Brain MRI, t2w sequence, axial 2D slice.
Patient: age 35, sex F, weight 90 kg, height 1.9 m
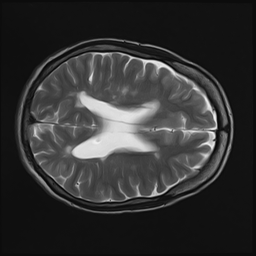